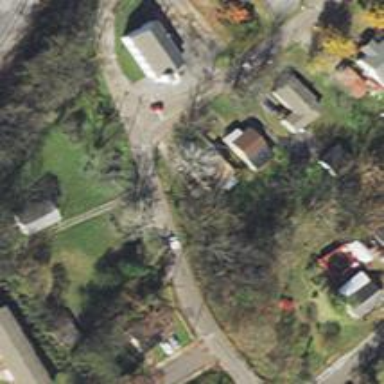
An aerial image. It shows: Residential road.